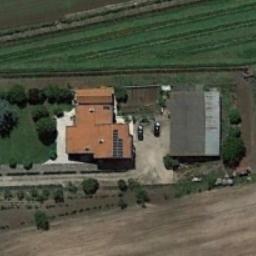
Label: sparse_residential